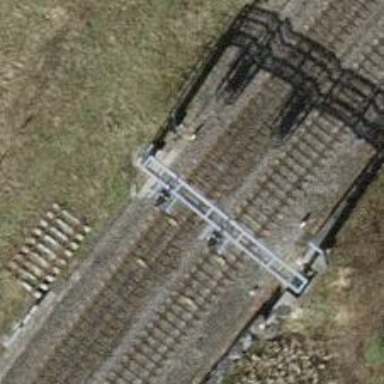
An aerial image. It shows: Railway signal.